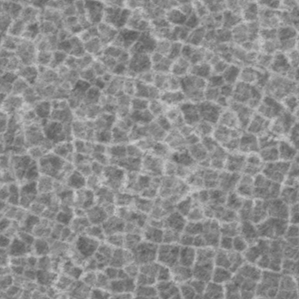
Label: frost